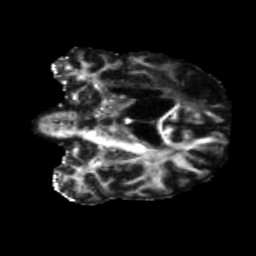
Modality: FA
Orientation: coronal
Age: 56
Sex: male
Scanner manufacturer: siemens
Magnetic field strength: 3 T
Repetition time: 5.25 s
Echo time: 0.08 s